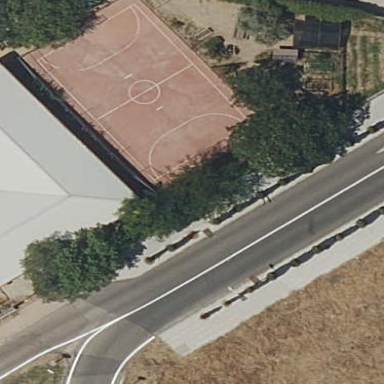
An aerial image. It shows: Paved soccer pitch for leisure land.